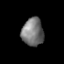
Tissue: prostate
Cell type: T cells
Senescence score: 0.3117
Nuclear area (px): 592
Mean DAPI intensity: 118.779